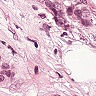
Metastatic tissue present: yes